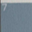
Piece: xx